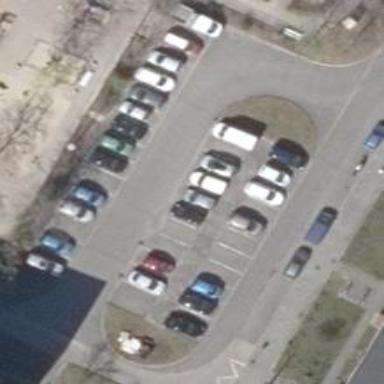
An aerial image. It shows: Parking area with surface.